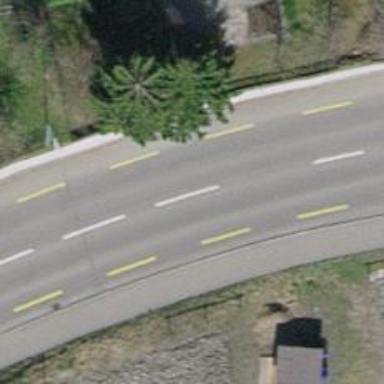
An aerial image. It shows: Primary highway with asphalt surface and designated lane for cyclists.